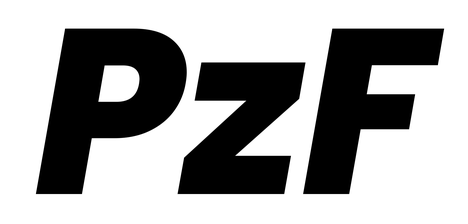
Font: Poppins-ExtraBoldItalic